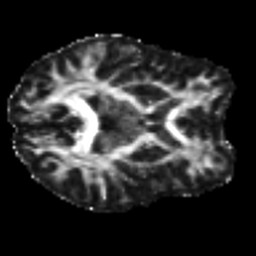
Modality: FA
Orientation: axial
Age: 21
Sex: female
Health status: healthy
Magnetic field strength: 3 T
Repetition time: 8.4 s
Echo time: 0.0926 s